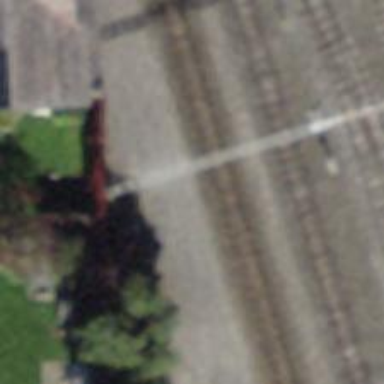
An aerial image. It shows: Platform edge at railway station.